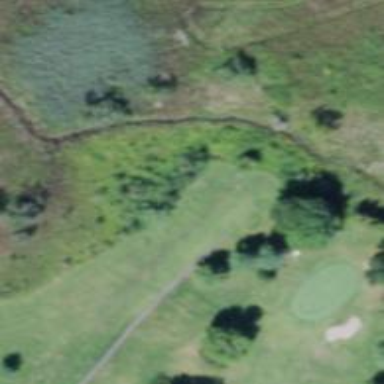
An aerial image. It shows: Grass area designated as golf tee.